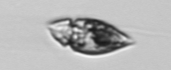
Label: Amphidinium